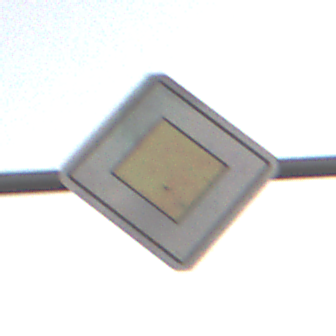
Verkehrszeichen: Vorfahrtsstrasse
Umgebung: Outdoor, Nature
Tageszeit: SunriseSunset
Wetter: PartlyCloudy
Licht: Natural
Jahreszeit: NotSpecified
Kontrast: LowContrast